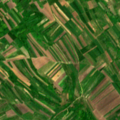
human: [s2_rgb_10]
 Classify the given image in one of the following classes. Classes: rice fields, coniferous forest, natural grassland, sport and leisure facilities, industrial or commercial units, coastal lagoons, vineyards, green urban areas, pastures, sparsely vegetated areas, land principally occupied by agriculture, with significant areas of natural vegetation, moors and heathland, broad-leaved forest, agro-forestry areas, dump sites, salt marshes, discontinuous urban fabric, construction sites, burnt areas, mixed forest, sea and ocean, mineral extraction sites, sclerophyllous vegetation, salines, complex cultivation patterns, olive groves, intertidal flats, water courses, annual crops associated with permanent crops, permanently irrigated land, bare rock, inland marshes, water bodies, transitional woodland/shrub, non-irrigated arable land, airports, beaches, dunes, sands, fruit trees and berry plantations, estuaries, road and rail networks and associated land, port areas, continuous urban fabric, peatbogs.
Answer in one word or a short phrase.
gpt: non-irrigated arable land, complex cultivation patterns, land principally occupied by agriculture, with significant areas of natural vegetation